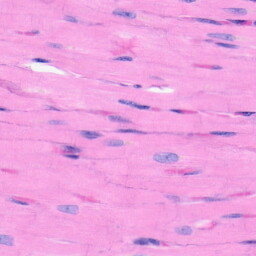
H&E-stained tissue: Heart